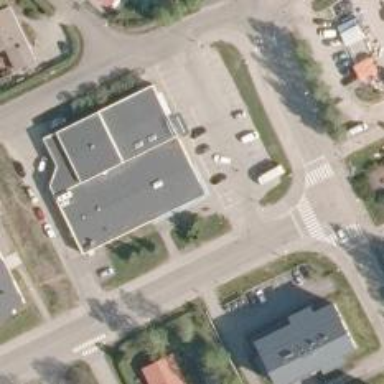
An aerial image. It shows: Convenience shop.